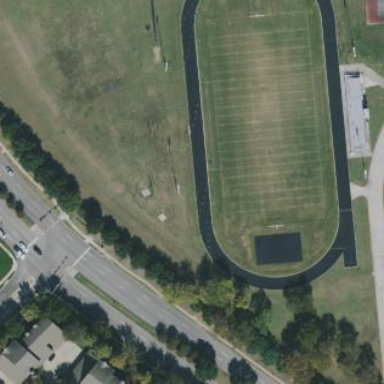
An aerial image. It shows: American football pitch.